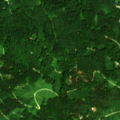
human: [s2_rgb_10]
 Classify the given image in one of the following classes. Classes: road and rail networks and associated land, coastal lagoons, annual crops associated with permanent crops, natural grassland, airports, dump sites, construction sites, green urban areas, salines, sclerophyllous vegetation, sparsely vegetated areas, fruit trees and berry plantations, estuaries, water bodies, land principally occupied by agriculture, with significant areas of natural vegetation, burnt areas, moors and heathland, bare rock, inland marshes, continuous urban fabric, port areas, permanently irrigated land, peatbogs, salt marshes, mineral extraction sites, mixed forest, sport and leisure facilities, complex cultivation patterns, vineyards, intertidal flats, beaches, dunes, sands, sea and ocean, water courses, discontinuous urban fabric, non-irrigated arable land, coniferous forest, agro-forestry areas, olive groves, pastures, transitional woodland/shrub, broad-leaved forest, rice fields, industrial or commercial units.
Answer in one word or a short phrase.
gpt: mixed forest